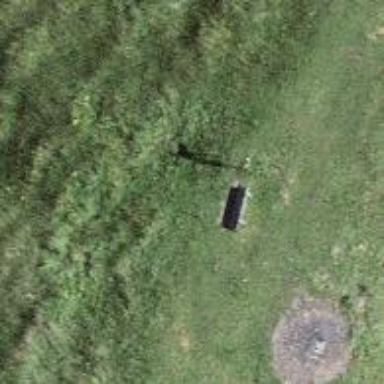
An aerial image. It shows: Guidepost providing information.